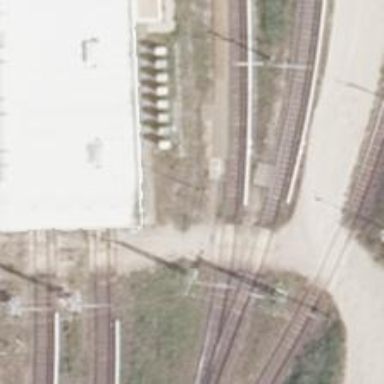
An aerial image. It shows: Rail spur service.